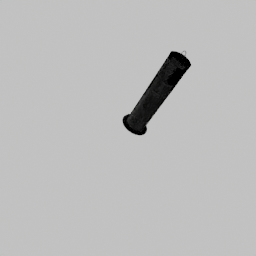
Label: architecture